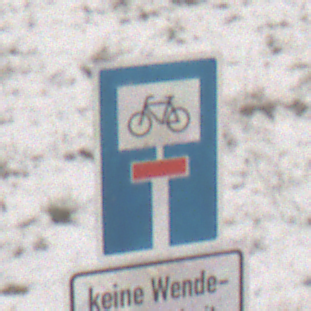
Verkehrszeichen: SackgasseRadverkehrDurchlaessig
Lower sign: HinweisGeaenderteVorfahrtVerkehrsfuehrungVerkehrsregelung3
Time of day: Midday
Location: Outdoor (Nature)
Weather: Overcast
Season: Winter
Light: Natural